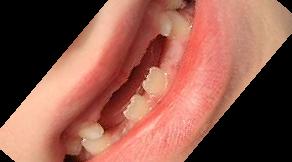
Condition: hypodontia